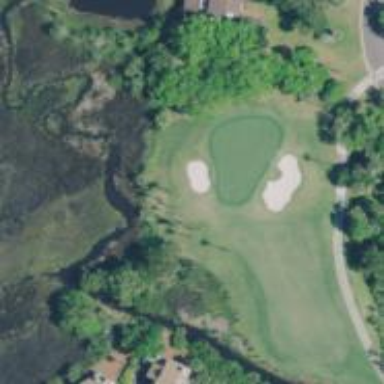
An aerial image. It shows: Golf hole.